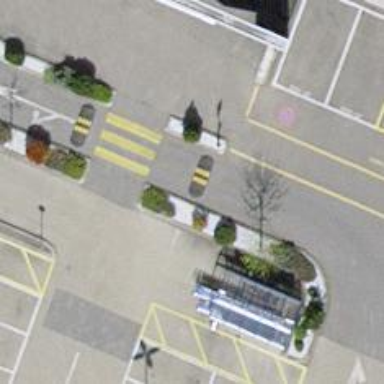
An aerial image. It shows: Bump for traffic calming.